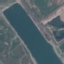
Label: River